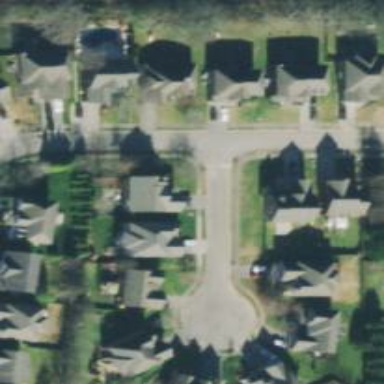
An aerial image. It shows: Residential road with asphalt surface and detached sidewalk.